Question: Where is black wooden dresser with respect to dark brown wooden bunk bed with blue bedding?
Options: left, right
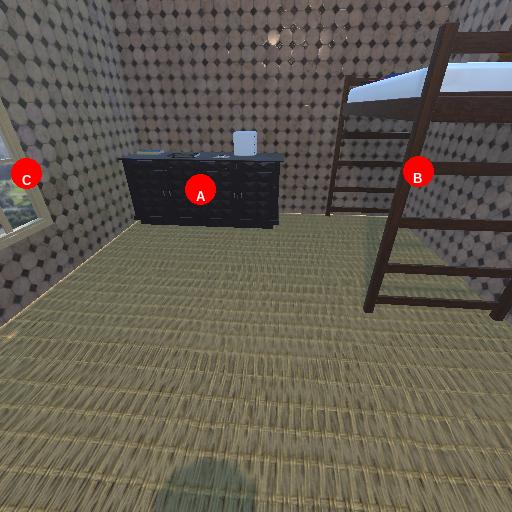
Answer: left